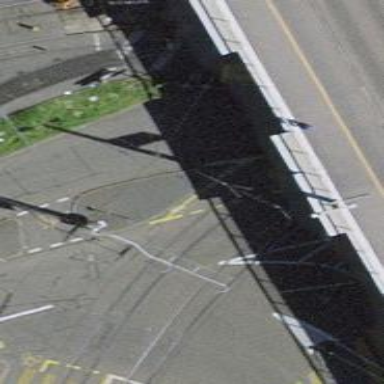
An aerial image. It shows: Tram level crossing on the railway.